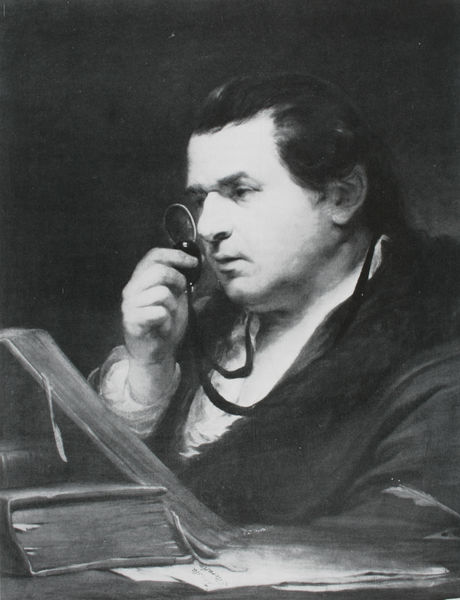
Titel: Giuseppe Baretti
Künstler: James Barry
Standort: London
Institution: (Privatsammlung)
Schlagwörter: blätter, dunkel, feder, gemälde, hand, kopf, mann, schatten, umhang, weiß, sitzen, frisur, glas, grau, haar, licht, mund, nase, ohr, profil, schwarz, stirn, tisch, zeichnung, malerei, anzug, hemd, jung, arm, augen, band, bibel, blass, bluse, halten, kragen, pelz, sehen, bildnis, blicken, portrait, porträt, auge, haare, lange haare, mantel, pose, schnur, adel, augenbrauen, kinn, lippen, ohren, fell, bücher, papier, papiere, schreibtisch, haltung, kette, graphik, dick, dichter, poet, lesen, robe, konzentration, foto, fett, stütze, belichtung, buch, denken, schwarzweiss, scharz, brille, wei0, schriftsteller, literat, fürst, betrachten, einband, photo, akten, buchrücken, lesezeichen, seiten, halbprofil, student, lesender, leser, gelehrter, lesend, lupe, breit, studium, graustufen, monokel, federkiel, bändchen, pelzbesatz, gemäde, schaun, feist, untersetzt, klug, gesitlicher, prüfen, buchband, okular, einglas, lupenglas, lesneder, um 1890, monokel buch, ´monukel, monukell, buchh